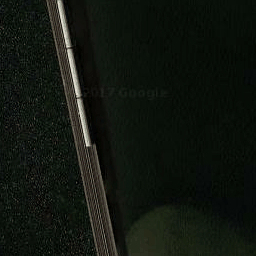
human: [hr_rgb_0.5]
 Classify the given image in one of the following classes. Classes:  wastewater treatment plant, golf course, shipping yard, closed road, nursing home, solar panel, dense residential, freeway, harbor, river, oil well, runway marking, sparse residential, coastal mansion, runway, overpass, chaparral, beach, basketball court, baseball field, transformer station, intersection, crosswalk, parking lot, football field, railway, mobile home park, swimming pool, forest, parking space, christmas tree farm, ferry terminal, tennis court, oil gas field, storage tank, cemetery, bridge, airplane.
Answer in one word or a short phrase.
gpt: bridge